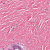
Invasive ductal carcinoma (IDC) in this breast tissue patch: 0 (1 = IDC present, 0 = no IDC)